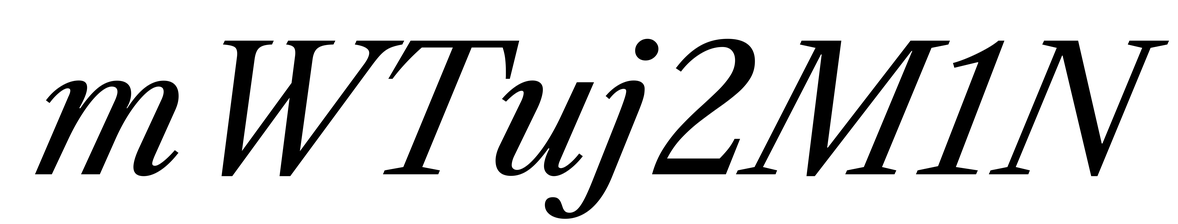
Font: LibreCaslonText-Italic_Italic